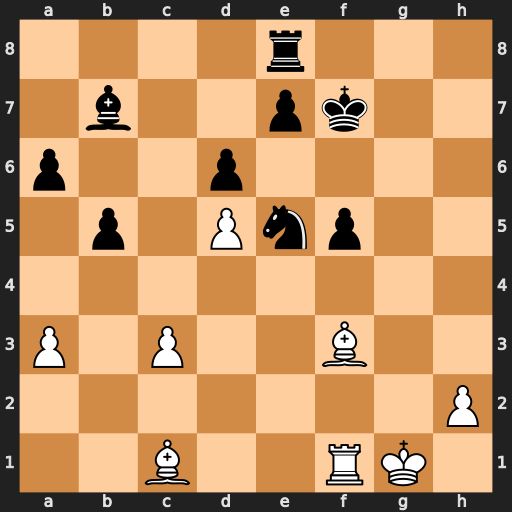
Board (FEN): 4r3/1b2pk2/p2p4/1p1Pnp2/8/P1P2B2/7P/2B2RK1
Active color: w
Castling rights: -
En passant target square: -
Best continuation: Bh5+ Kf6 Bxe8